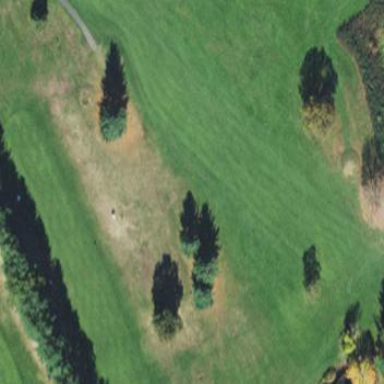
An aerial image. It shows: Grassy area designated as golf fairway.